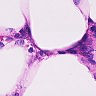
Metastatic tissue present: no